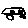
Label: car